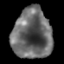
Tissue: lung
Cell type: Fibroblasts
Senescence score: 0.1992
Nuclear area (px): 1929
Mean DAPI intensity: 104.834